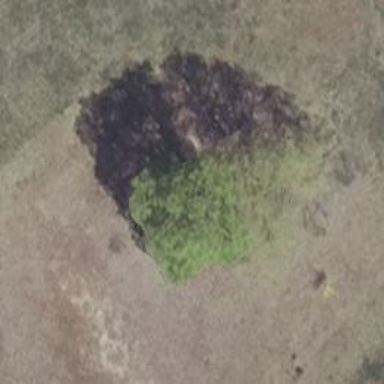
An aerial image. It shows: Landmark tree with broadleaved leaves.